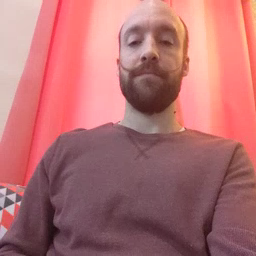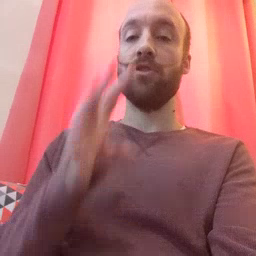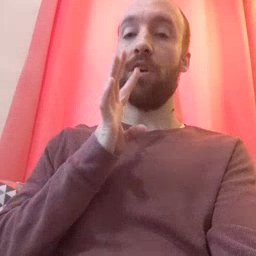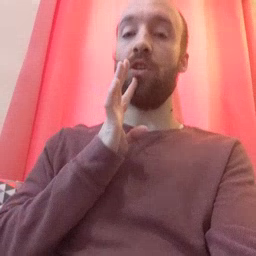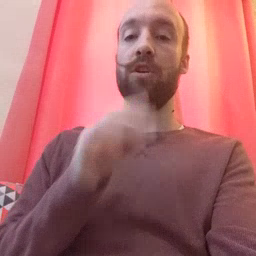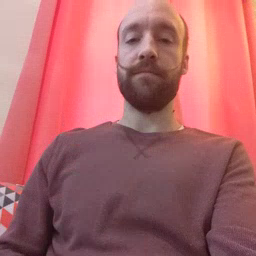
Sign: talk